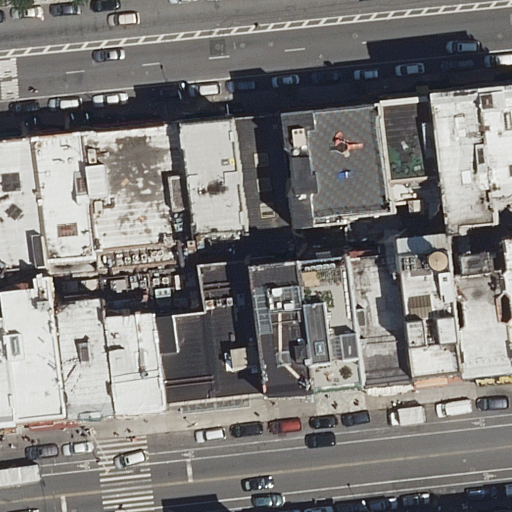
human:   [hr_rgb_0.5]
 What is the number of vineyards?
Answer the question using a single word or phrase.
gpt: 0

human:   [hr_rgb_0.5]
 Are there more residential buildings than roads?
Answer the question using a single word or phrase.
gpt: yes

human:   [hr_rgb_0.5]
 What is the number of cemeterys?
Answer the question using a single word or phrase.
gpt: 0

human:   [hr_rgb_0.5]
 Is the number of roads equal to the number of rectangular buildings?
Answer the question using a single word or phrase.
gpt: no

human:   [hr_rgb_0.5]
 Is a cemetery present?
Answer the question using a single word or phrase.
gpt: no

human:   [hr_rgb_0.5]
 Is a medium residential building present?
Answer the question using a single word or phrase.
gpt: yes

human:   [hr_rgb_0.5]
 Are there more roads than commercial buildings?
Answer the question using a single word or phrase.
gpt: yes

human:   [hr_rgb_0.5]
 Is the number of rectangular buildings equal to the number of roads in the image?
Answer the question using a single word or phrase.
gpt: no

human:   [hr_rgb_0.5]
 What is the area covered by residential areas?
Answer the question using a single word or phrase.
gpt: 0m2

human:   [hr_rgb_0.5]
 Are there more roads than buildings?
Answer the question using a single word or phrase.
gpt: no

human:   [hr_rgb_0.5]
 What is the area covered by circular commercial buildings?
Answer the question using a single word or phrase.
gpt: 0m2

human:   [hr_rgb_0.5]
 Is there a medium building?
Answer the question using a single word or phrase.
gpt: yes

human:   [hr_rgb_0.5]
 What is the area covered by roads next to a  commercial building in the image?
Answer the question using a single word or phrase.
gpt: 0m2

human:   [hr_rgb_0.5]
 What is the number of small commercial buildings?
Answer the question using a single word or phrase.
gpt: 0

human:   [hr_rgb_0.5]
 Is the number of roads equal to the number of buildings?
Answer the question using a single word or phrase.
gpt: no

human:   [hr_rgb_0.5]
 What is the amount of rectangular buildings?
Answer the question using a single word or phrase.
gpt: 13

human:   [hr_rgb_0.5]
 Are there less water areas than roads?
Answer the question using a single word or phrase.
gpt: yes

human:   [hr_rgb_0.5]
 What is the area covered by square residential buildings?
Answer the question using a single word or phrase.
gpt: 0m2

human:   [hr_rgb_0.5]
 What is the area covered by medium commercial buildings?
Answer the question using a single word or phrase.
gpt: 0m2

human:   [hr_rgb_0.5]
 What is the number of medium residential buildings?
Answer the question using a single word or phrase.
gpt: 14

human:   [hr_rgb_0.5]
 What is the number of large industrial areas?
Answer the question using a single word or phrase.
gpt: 0

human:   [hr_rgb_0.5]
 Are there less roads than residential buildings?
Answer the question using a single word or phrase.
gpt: yes

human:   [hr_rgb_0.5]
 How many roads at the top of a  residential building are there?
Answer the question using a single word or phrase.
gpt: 1

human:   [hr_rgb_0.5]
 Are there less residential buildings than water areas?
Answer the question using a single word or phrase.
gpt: no

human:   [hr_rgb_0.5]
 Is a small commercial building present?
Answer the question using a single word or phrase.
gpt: no

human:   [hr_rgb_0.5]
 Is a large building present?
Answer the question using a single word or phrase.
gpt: yes

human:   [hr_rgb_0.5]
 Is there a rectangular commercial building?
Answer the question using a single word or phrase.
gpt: no

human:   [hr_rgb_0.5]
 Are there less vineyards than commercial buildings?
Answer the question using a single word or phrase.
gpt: no

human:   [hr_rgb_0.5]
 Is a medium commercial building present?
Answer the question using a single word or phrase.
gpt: no

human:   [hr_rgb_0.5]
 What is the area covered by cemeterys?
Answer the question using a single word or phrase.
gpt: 0m2

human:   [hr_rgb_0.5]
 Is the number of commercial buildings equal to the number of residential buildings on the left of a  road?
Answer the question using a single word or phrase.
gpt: no

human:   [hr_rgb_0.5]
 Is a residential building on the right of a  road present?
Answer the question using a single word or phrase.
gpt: yes

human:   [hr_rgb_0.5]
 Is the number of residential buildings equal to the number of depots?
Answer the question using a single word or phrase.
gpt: no

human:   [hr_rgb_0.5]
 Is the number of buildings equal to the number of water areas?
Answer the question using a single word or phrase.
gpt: no

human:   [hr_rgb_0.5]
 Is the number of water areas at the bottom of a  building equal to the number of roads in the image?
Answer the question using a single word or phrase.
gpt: no

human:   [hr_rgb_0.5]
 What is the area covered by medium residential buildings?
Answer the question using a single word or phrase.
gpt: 3306m2